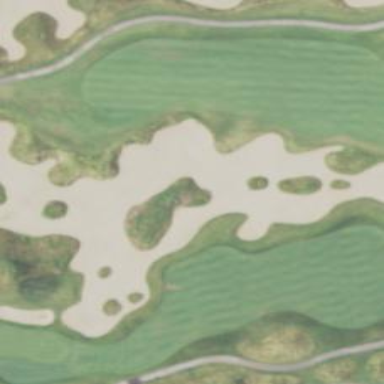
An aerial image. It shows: Golf bunker filled with natural sand.